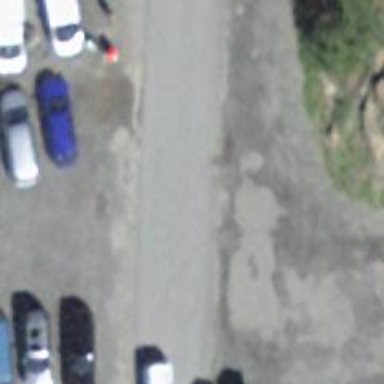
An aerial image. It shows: Fine gravel parking aisle that serves as service road.